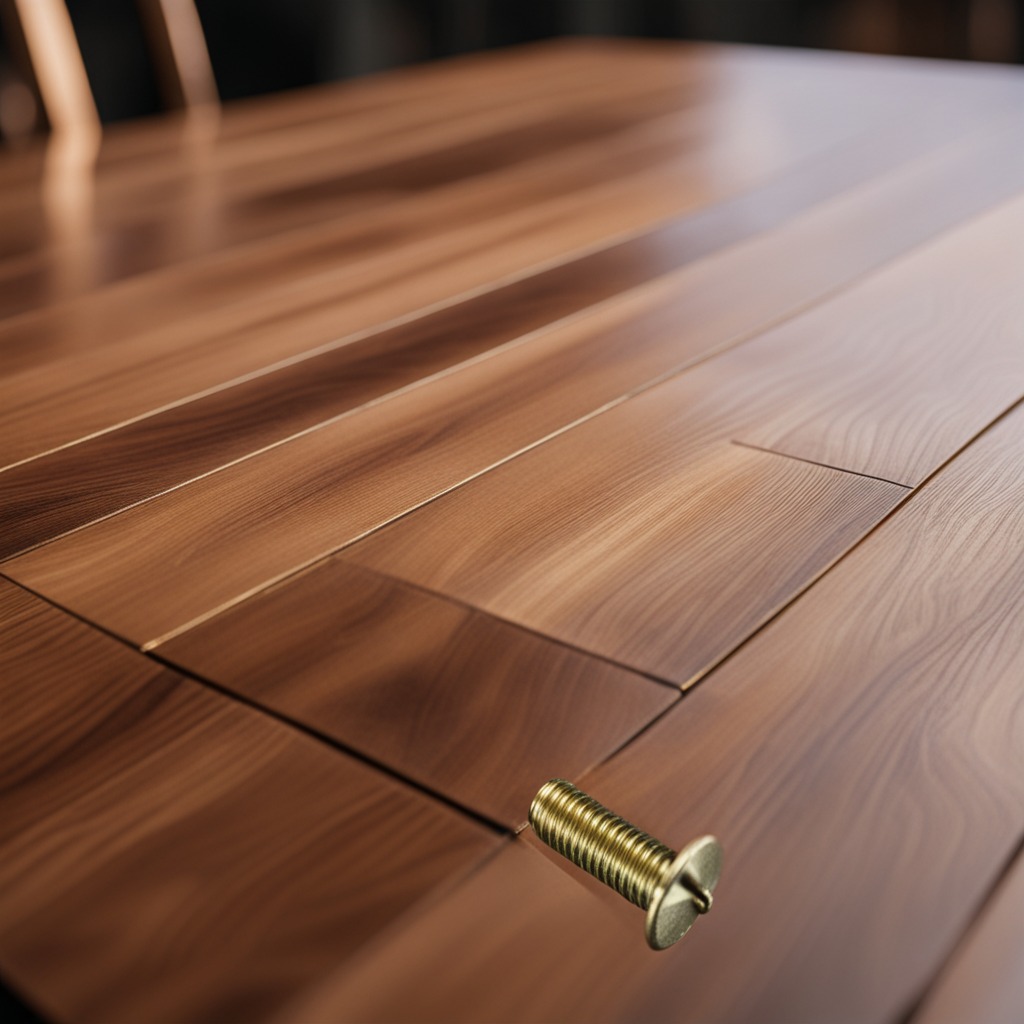
A metal screw is lying on the wooden table in a carpentry studio with rich wood textures side lighting.